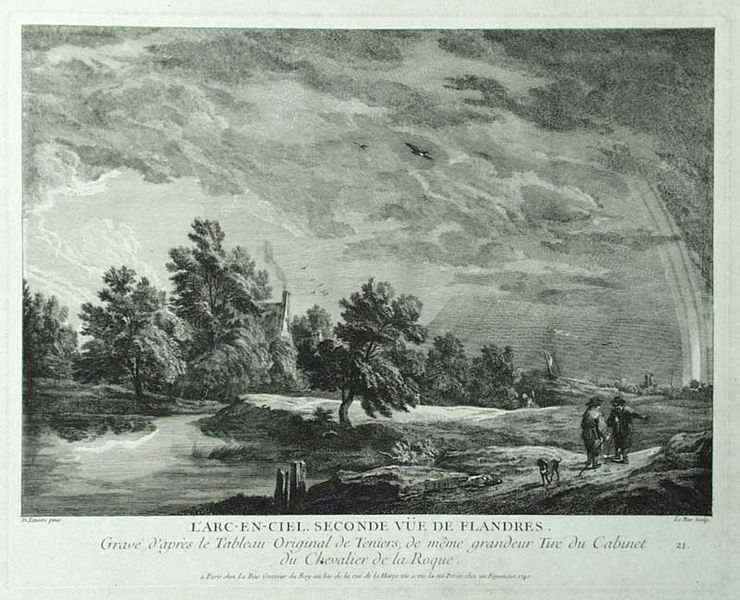
Titel: L'arc-en-ciel. Seconde vue de Flandres
Künstler: Jacques-Philippe Lebas
Standort: Karlsruhe
Institution: Staatliche Kunsthalle Karlsruhe
Schlagwörter: arch, church, men, people, black, conversation, country, france, grey, old, talk, talking, wood, smoke, cliff, cloud, clouds, rock, sky, tree, field, house, lake, landscape, nature, water, waves, trees, forest, grass, light, river, black and white, bird, dog, etching, walking, birds, french, couple, cloudy, storm, stormy, wind, park, leaves, walk, bent, engraving, pencil, rain, weather, animal, pond, branches, rainbow, walking stick, shade, chimney, farmers, humans, argument, text, barn, vines, point, guide, words, woods, countryside, banks, windy, journey, flemish, trunks, tornado, sjy, arguing, flanders, stranded, clous, wanderers, waking, chimey, treeslandscape, flandres, seconde, talknig